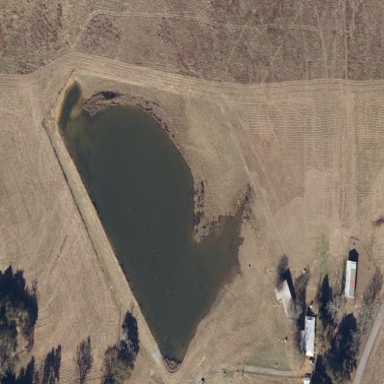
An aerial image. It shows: Serene pond in the natural setting.